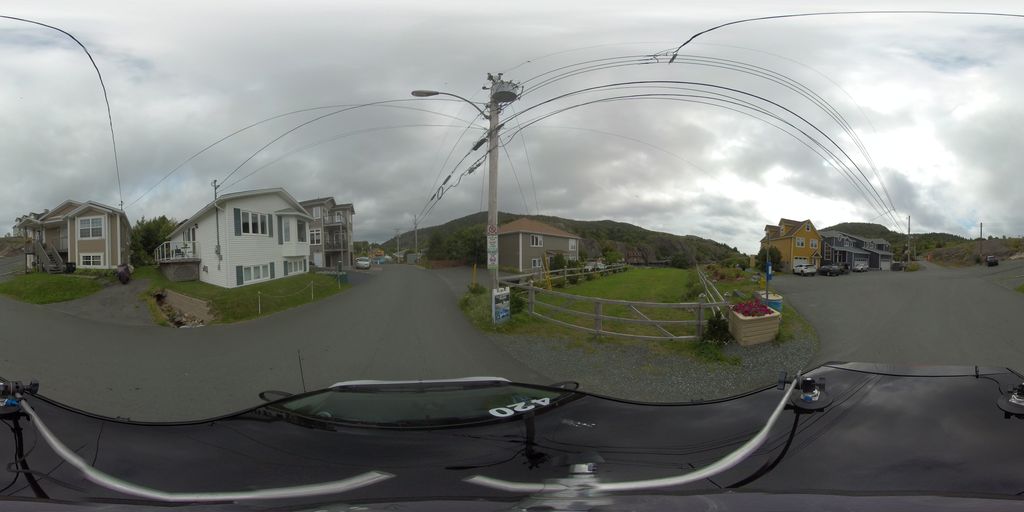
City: st_johns